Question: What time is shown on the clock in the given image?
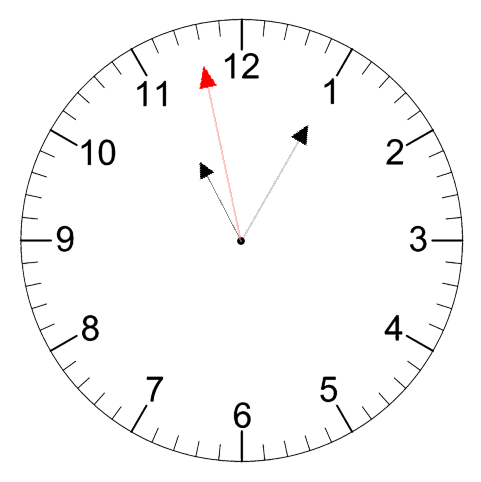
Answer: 11:04:58